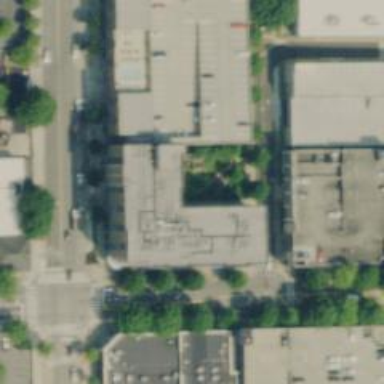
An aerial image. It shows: Healthcare clinic.